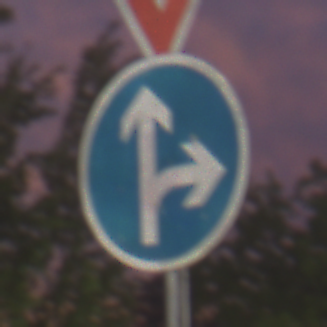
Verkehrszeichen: VorgeschriebeneFahrtrichtungGeradeausOderRechts
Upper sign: VorfahrtGewaehren
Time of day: SunriseSunset
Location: Outdoor (Urban)
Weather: PartlyCloudy
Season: NotSpecified
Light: Artificial